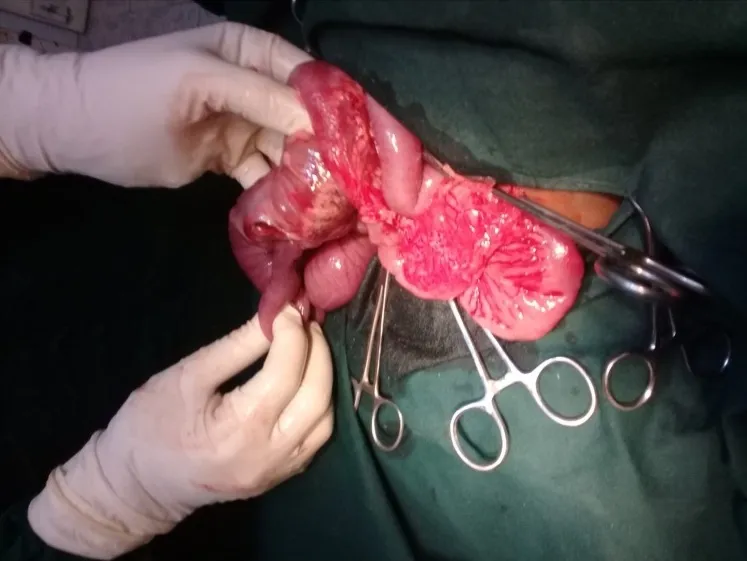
Intussusception being miked out of the intussuscipiens.
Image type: medical_photograph (other_medical_photograph)